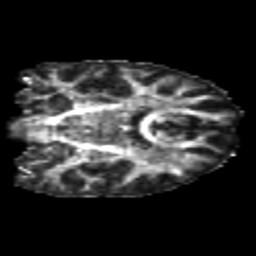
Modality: FA
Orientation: coronal
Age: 21
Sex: female
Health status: healthy
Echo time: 0.074 s